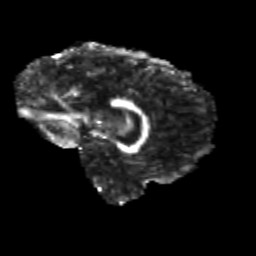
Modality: FA
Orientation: sagittal
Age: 24
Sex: female
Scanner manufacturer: siemens
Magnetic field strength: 3 T
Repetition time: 3.5 s
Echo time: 0.104 s